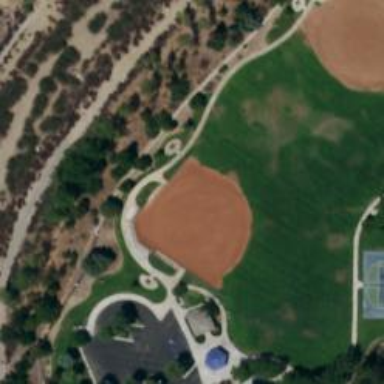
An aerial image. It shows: Softball pitch for leisure and sport activities.